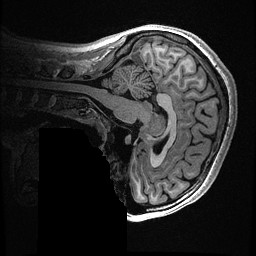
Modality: T1w
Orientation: sagittal
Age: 22
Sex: female
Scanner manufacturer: ge
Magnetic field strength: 3 T
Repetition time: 0.006952 s
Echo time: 0.00292 s